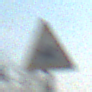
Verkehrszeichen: ReiterLinks
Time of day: MorningAfternoon
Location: Outdoor (Suburban)
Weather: PartlyCloudy
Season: NotSpecified
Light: Natural